Interaction volume radius: 10 \u00c5
Interaction volume height: 15 \u00c5
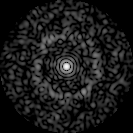
Disorder parameter: 0.8017